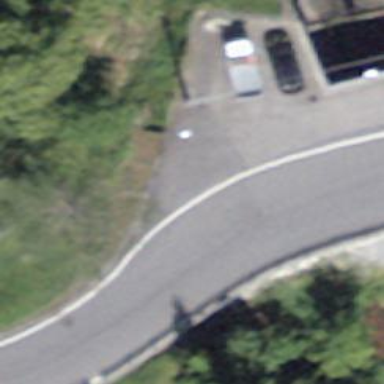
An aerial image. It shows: Bus stop along the road.